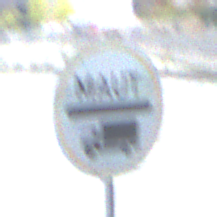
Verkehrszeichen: Mautpflicht
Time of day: SunriseSunset
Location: Outdoor (Urban)
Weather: PartlyCloudy
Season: NotSpecified
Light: Natural